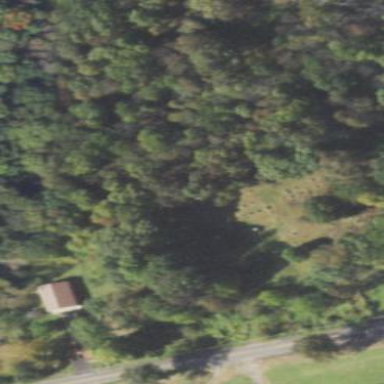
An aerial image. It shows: Graveyard used as cemetery.